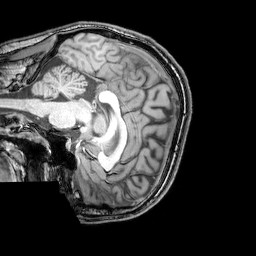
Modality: T1w
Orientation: sagittal
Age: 25
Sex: male
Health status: healthy
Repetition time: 0.081 s
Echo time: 0.037 s